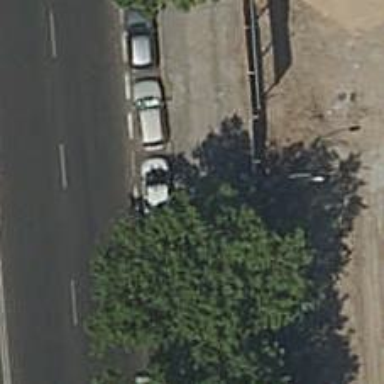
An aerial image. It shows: Bus stop with shelter. It is platform for public transport.